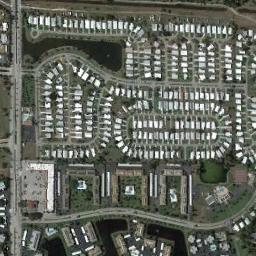
Label: residential